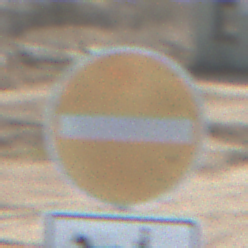
Verkehrszeichen: VerbotDerEinfahrt
Zusatzzeichen unten: MehrspurigeFahrzeugeFrei9
Umgebung: Outdoor, Suburban
Tageszeit: Midday
Wetter: PartlyCloudy
Licht: Natural
Jahreszeit: NotSpecified
Kontrast: HighContrast